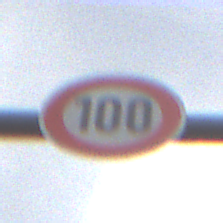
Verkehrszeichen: Geschwindigkeit100
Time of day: Midday
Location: Outdoor (Nature)
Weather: PartlyCloudy
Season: NotSpecified
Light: Natural